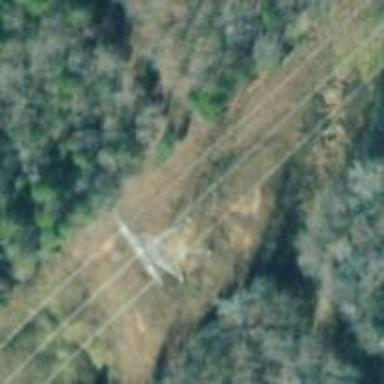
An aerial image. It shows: Lattice structure tower used for power transmission.